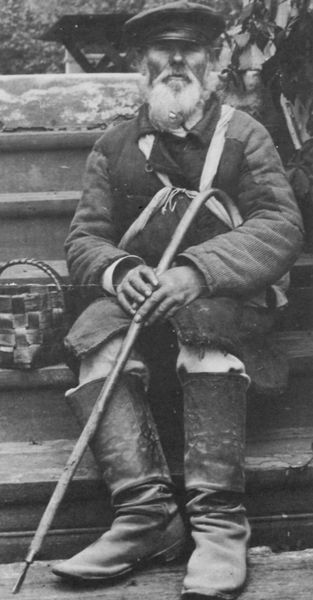
Titel: Pilger; einer von den "Leuten Gottes" ruht sich auf den Stufen des Landhauses der Trubezkoj in der Nähe von Kaluga aus
Künstler: Russischer Photograph
Schlagwörter: mann, weiß, sitzen, grau, hut, schwarz, tisch, blick, park, schirm, alt, bart, jacke, mütze, arm, vollbart, portrait, porträt, stock, garten, henkel, schuhe, stab, russland, bank, treppe, korb, stufe, stufen, bauer, foto, fotografie, stiefel, tasche, leder, rucksack, wanderstock, schirmmütze, rasten, arten, pausew